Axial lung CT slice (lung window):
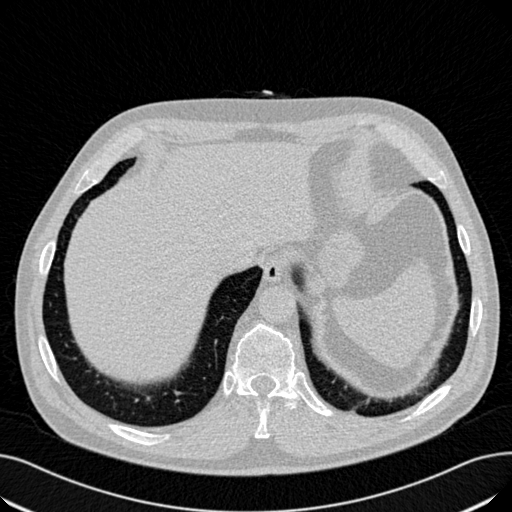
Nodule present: no